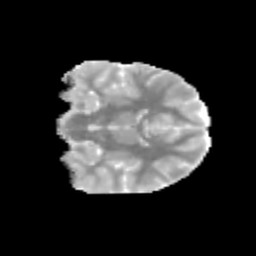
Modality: MD
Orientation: coronal
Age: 10
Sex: female
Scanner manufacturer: siemens
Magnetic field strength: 3 T
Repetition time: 3.8 s
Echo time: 0.07 s